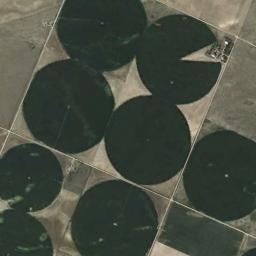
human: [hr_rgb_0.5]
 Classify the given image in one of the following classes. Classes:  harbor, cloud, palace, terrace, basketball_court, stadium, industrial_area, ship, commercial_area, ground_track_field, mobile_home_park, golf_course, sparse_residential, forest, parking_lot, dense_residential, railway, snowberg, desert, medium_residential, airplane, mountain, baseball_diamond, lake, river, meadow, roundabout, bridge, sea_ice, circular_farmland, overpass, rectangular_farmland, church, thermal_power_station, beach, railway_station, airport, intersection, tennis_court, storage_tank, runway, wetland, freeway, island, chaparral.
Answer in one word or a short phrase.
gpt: circular_farmland